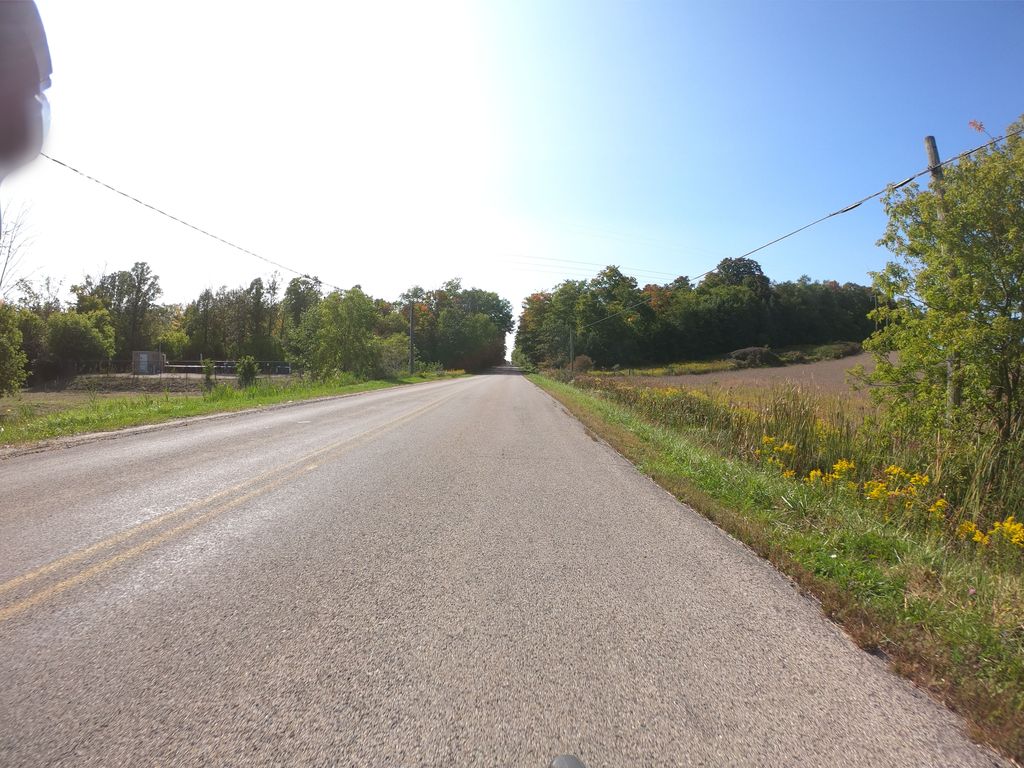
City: kitchener-waterloo